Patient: sex M, age 73
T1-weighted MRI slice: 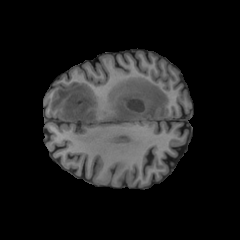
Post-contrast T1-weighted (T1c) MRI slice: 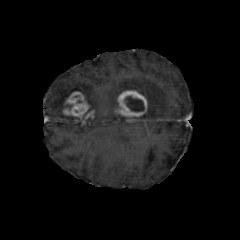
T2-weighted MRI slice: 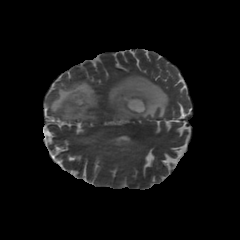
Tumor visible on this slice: yes
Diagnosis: Glioblastoma, IDH-wildtype
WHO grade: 4